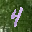
Label: 4